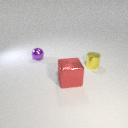
small purple metal sphere to the left of small yellow metal cylinder